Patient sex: M
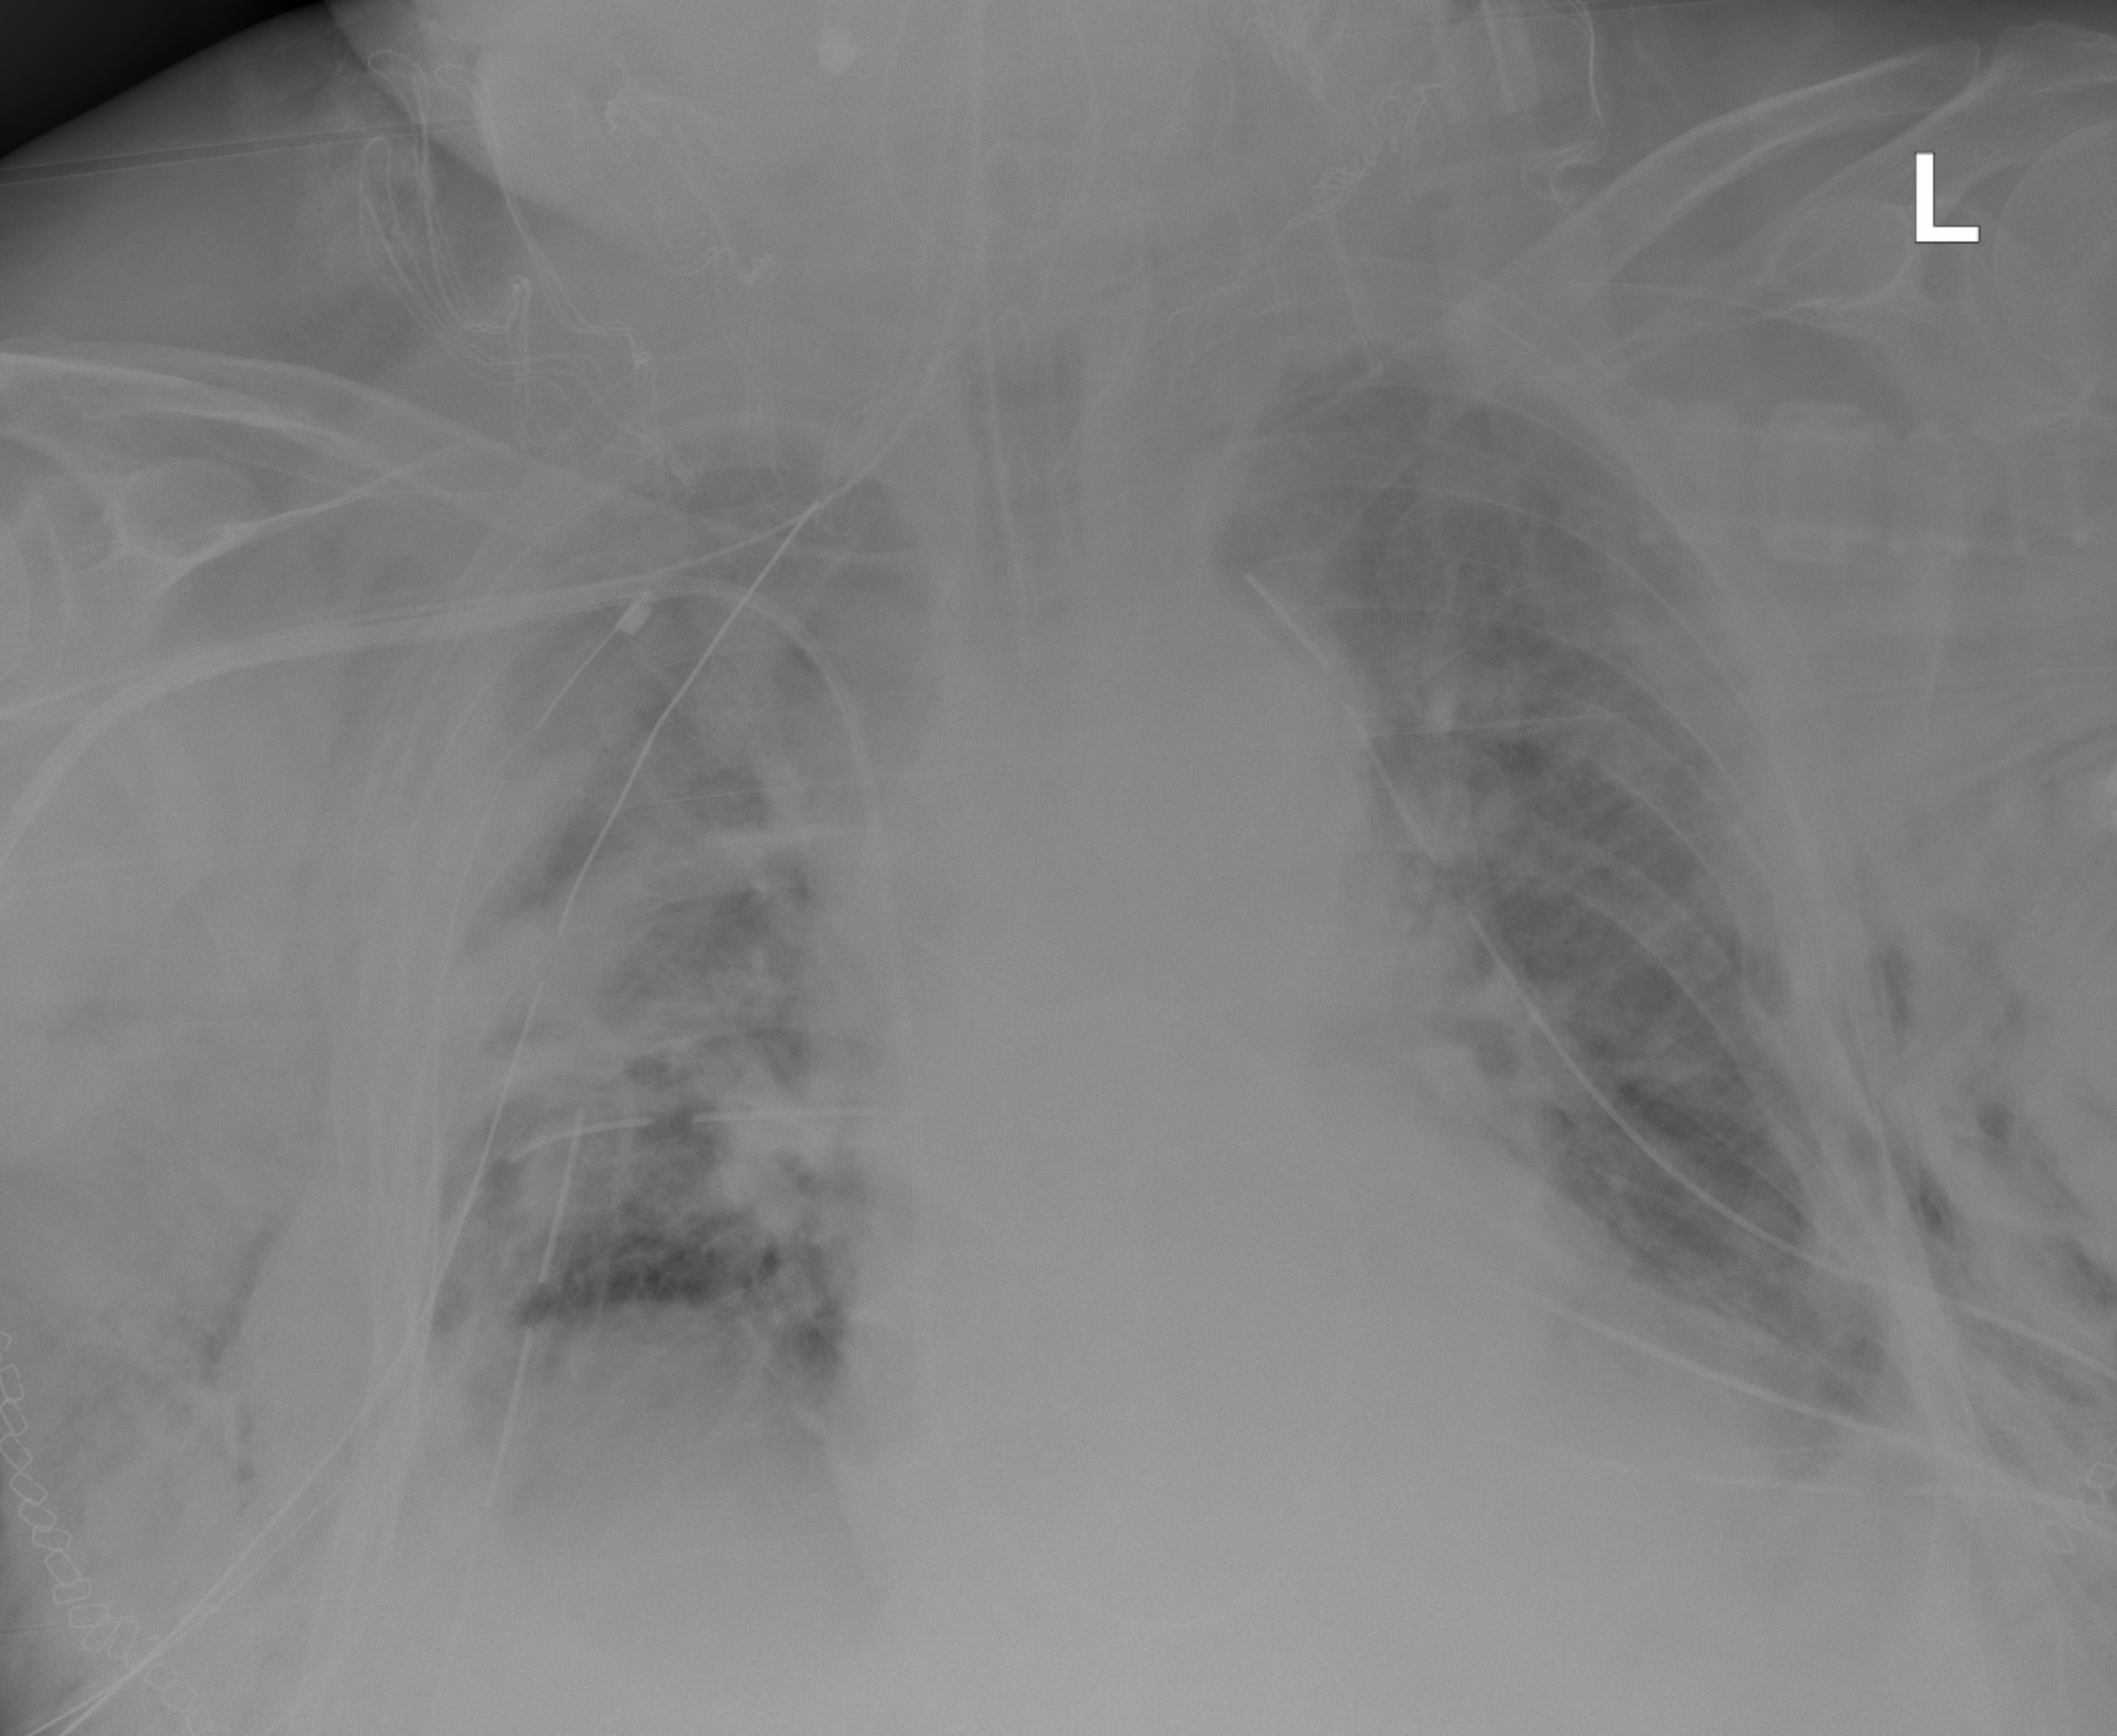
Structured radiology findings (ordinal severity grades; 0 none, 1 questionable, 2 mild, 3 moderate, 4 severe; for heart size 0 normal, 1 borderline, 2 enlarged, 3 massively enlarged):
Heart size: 0
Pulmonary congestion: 0
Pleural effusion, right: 0
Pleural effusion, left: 2
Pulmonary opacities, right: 3
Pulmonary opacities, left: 2
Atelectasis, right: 2
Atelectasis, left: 2